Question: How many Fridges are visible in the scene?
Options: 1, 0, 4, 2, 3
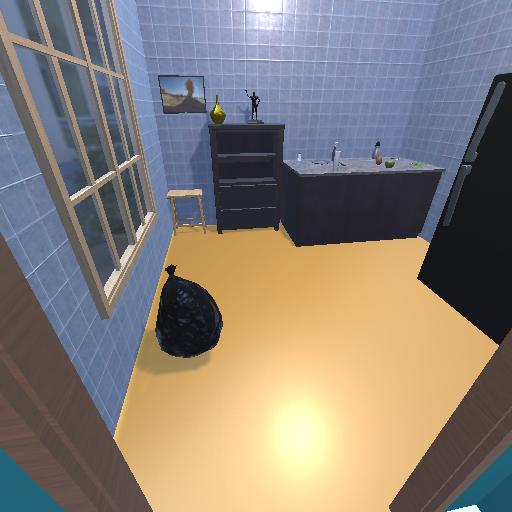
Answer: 1